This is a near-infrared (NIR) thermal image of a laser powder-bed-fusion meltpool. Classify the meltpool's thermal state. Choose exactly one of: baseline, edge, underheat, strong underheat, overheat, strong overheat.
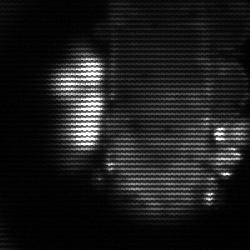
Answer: strong underheat